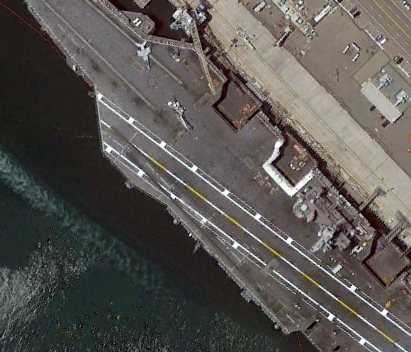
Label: aircraft_carrier